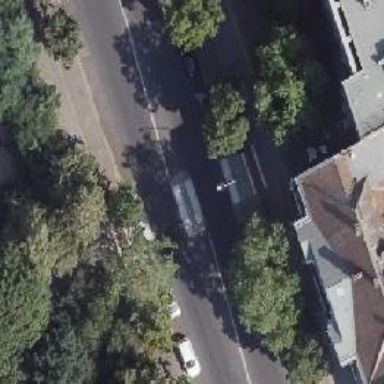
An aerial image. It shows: Unmarked crossing with pedestrian island and kerb extensions on both sides.